Question: I'm trying to make a simple 2d game in OpenGL ES 2 using marmalde (mostly for learning) and I'm having some problem with rotated quads. The edges of the quads do not look good and I'm guessing that there is something that I'm missing in my code.
I'm rotating the quads by changing the quads corner-positions. I'm drawing the quads like this:
'''
glVertexAttribPointer(0, 2, GL_FLOAT, 0, 0, squareVertices);
glEnableVertexAttribArray(0);
glBindTexture(GL_TEXTURE_2D, textureID);
glVertexAttribPointer(1, 2, GL_FLOAT, 0, 0, textureVertices);
glEnableVertexAttribArray(1);
glDrawArrays(GL_TRIANGLE_STRIP, 0, 4);
'''

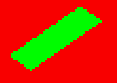
Answer: There is 'app.icf' file in 'data' folder
Add following lines to enable antialising
'''
[GL]
EGL_SAMPLE_BUFFERS=1
EGL_SAMPLES=4
'''
Even when you enable 'Antialising' it may not work in simulator but will work on devices. Simulator image quality depends on OpenGL ES driver that you select in Configuration -> GL